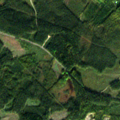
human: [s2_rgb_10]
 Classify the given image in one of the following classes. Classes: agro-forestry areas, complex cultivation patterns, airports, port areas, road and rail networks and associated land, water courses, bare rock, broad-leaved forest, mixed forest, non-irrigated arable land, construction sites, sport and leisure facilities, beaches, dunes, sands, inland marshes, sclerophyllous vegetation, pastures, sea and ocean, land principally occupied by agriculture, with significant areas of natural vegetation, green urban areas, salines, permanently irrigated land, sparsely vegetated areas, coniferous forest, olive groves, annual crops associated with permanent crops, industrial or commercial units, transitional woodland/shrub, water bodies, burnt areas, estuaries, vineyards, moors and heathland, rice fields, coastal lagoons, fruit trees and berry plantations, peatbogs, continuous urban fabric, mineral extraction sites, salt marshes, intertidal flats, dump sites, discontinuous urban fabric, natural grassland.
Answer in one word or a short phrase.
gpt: coniferous forest, transitional woodland/shrub